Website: bh-photo
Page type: customer-info-address
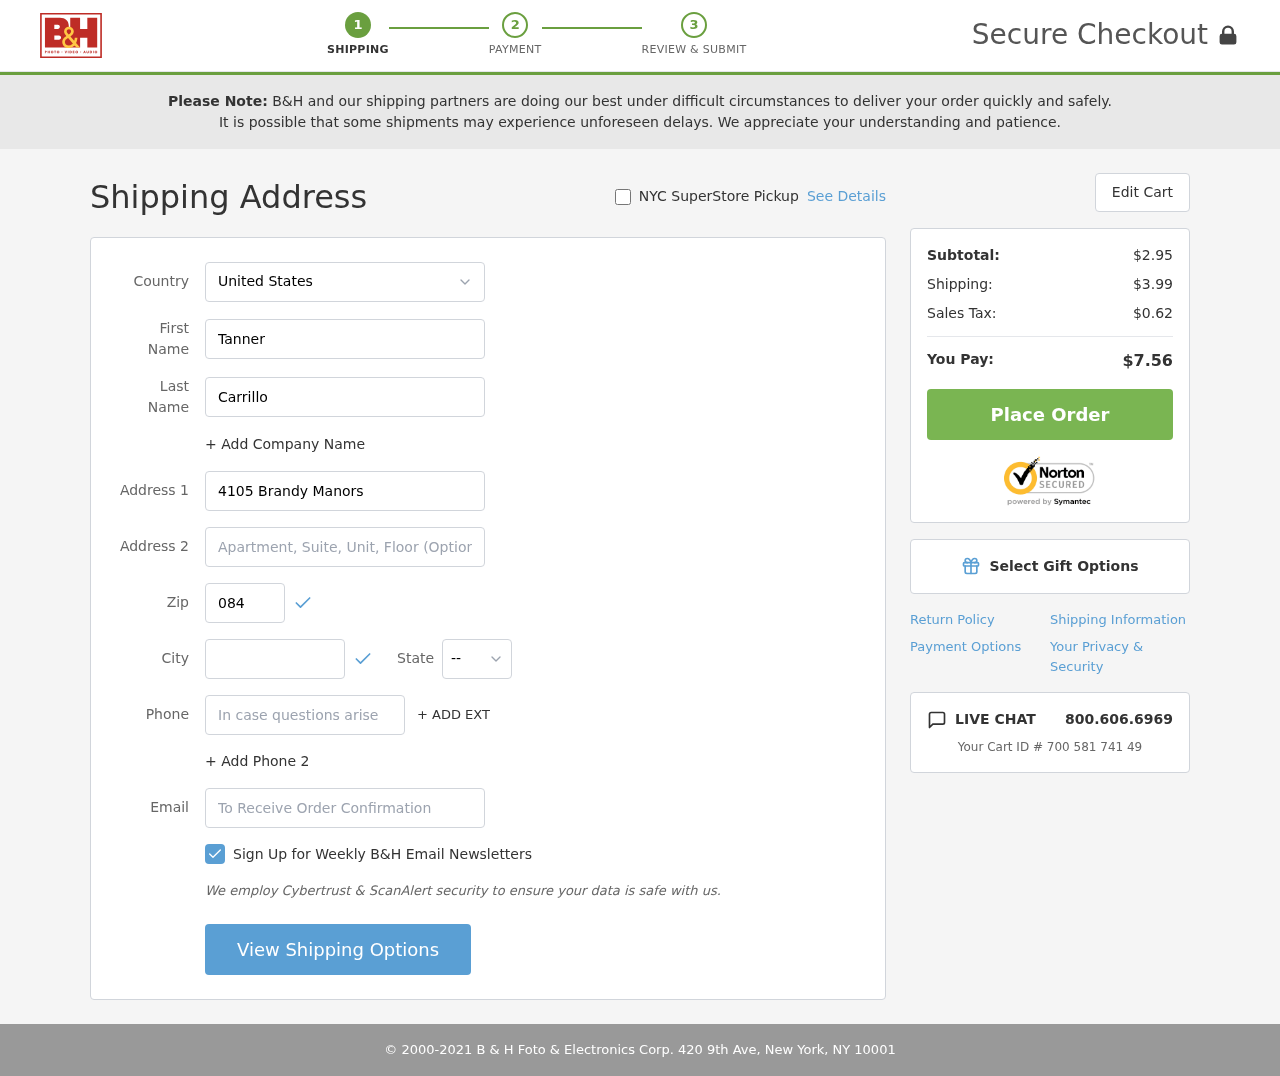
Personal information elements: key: PII_CITY
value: Port Jacob
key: PII_COUNTRY
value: United States
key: PII_EMAIL
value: tanner_carrillo@yahoo.com
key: PII_FIRSTNAME
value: Tanner
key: PII_LASTNAME
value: Carrillo
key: PII_PHONE
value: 9548410276
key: PII_POSTCODE
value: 08409
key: PII_STATE_ABBR
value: GA
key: PII_STREET
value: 4105 Brandy Manors
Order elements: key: ORDER_SUBTOTAL
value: $2.95
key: ORDER_SHIPPING_COST
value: $3.99
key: ORDER_TAX
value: $0.62
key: ORDER_TOTAL
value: $7.56
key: ORDER_ID
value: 700 581 741 49